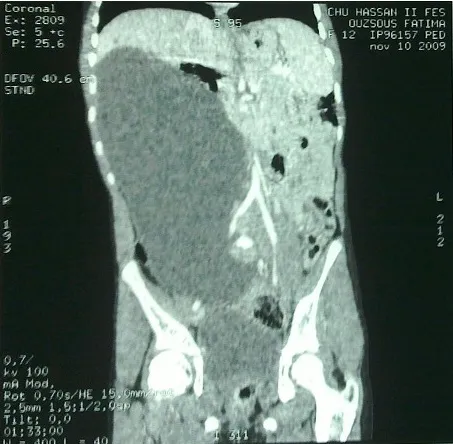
Abdominal CT scan of the same patient, coronal view.
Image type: radiology (ct)